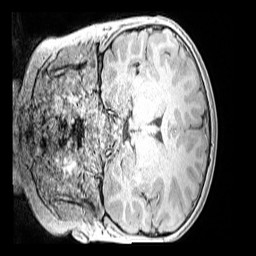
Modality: MP2RAGE
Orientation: coronal
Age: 10
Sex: male
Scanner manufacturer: siemens
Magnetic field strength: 3 T
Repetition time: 4 s
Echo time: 0.00299 s